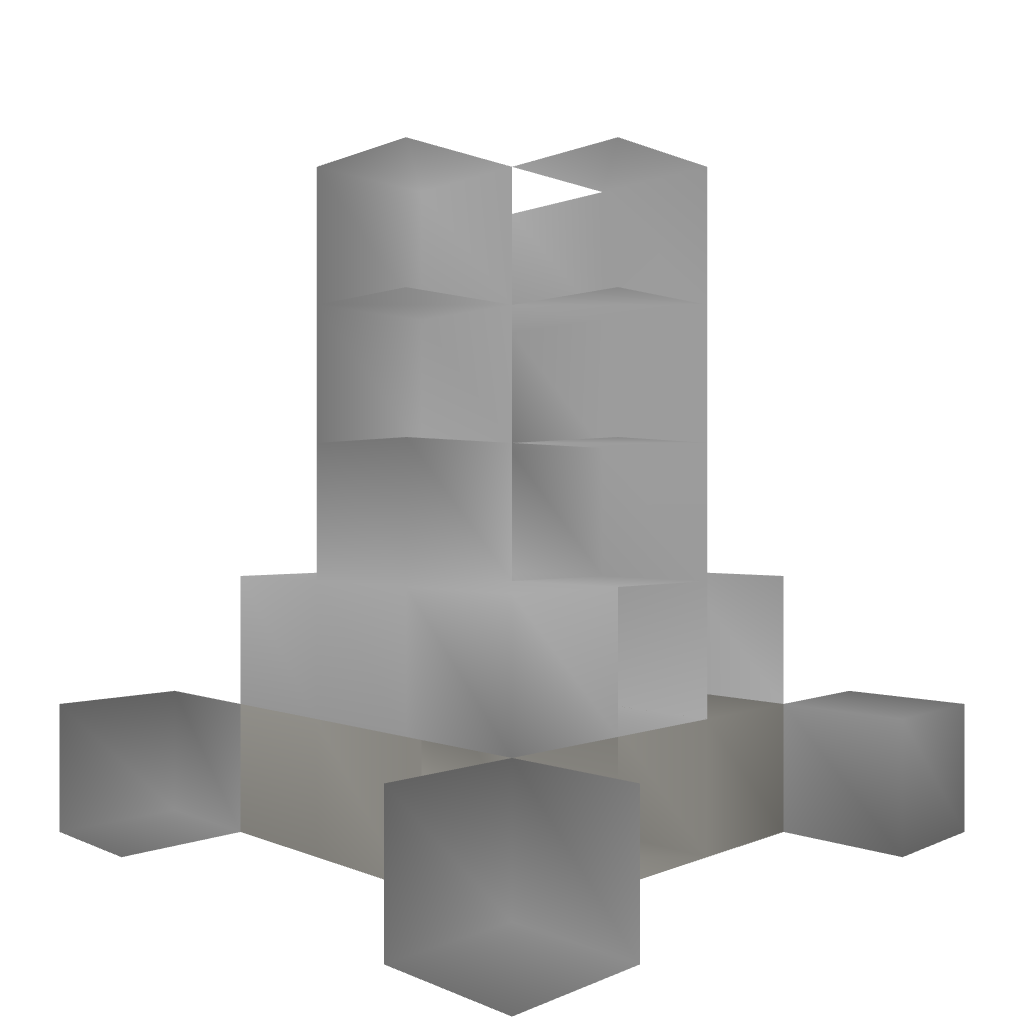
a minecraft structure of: Micro Fountain